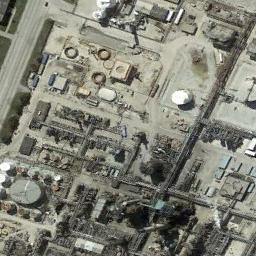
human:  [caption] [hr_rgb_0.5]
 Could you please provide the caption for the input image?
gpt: There is a green pool beside the storage tanks .

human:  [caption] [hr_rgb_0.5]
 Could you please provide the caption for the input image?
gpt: There are many storage tanks on the bare land .

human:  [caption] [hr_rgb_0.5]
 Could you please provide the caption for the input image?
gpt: There are many different sized storage tanks and many buildings in the factory .

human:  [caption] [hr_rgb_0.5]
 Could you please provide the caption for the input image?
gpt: Many buildings are next to storage tanks .

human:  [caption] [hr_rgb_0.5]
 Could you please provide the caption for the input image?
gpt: There are some storage tanks and pipelines .